Field crop: maize
Growth stage: 1
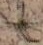
Species: salsola